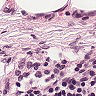
Metastatic tissue present: no